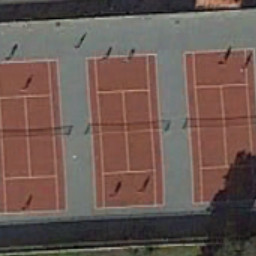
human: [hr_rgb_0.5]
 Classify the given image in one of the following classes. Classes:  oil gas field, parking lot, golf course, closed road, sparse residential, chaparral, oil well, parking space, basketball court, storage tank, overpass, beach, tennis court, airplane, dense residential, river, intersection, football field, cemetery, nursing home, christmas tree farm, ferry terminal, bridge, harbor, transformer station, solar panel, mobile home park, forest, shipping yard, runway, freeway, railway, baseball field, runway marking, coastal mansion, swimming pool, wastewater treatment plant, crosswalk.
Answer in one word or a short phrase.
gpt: tennis court